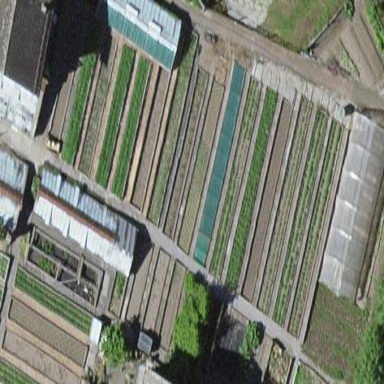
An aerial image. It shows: Garden in plant nursery area.